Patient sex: M
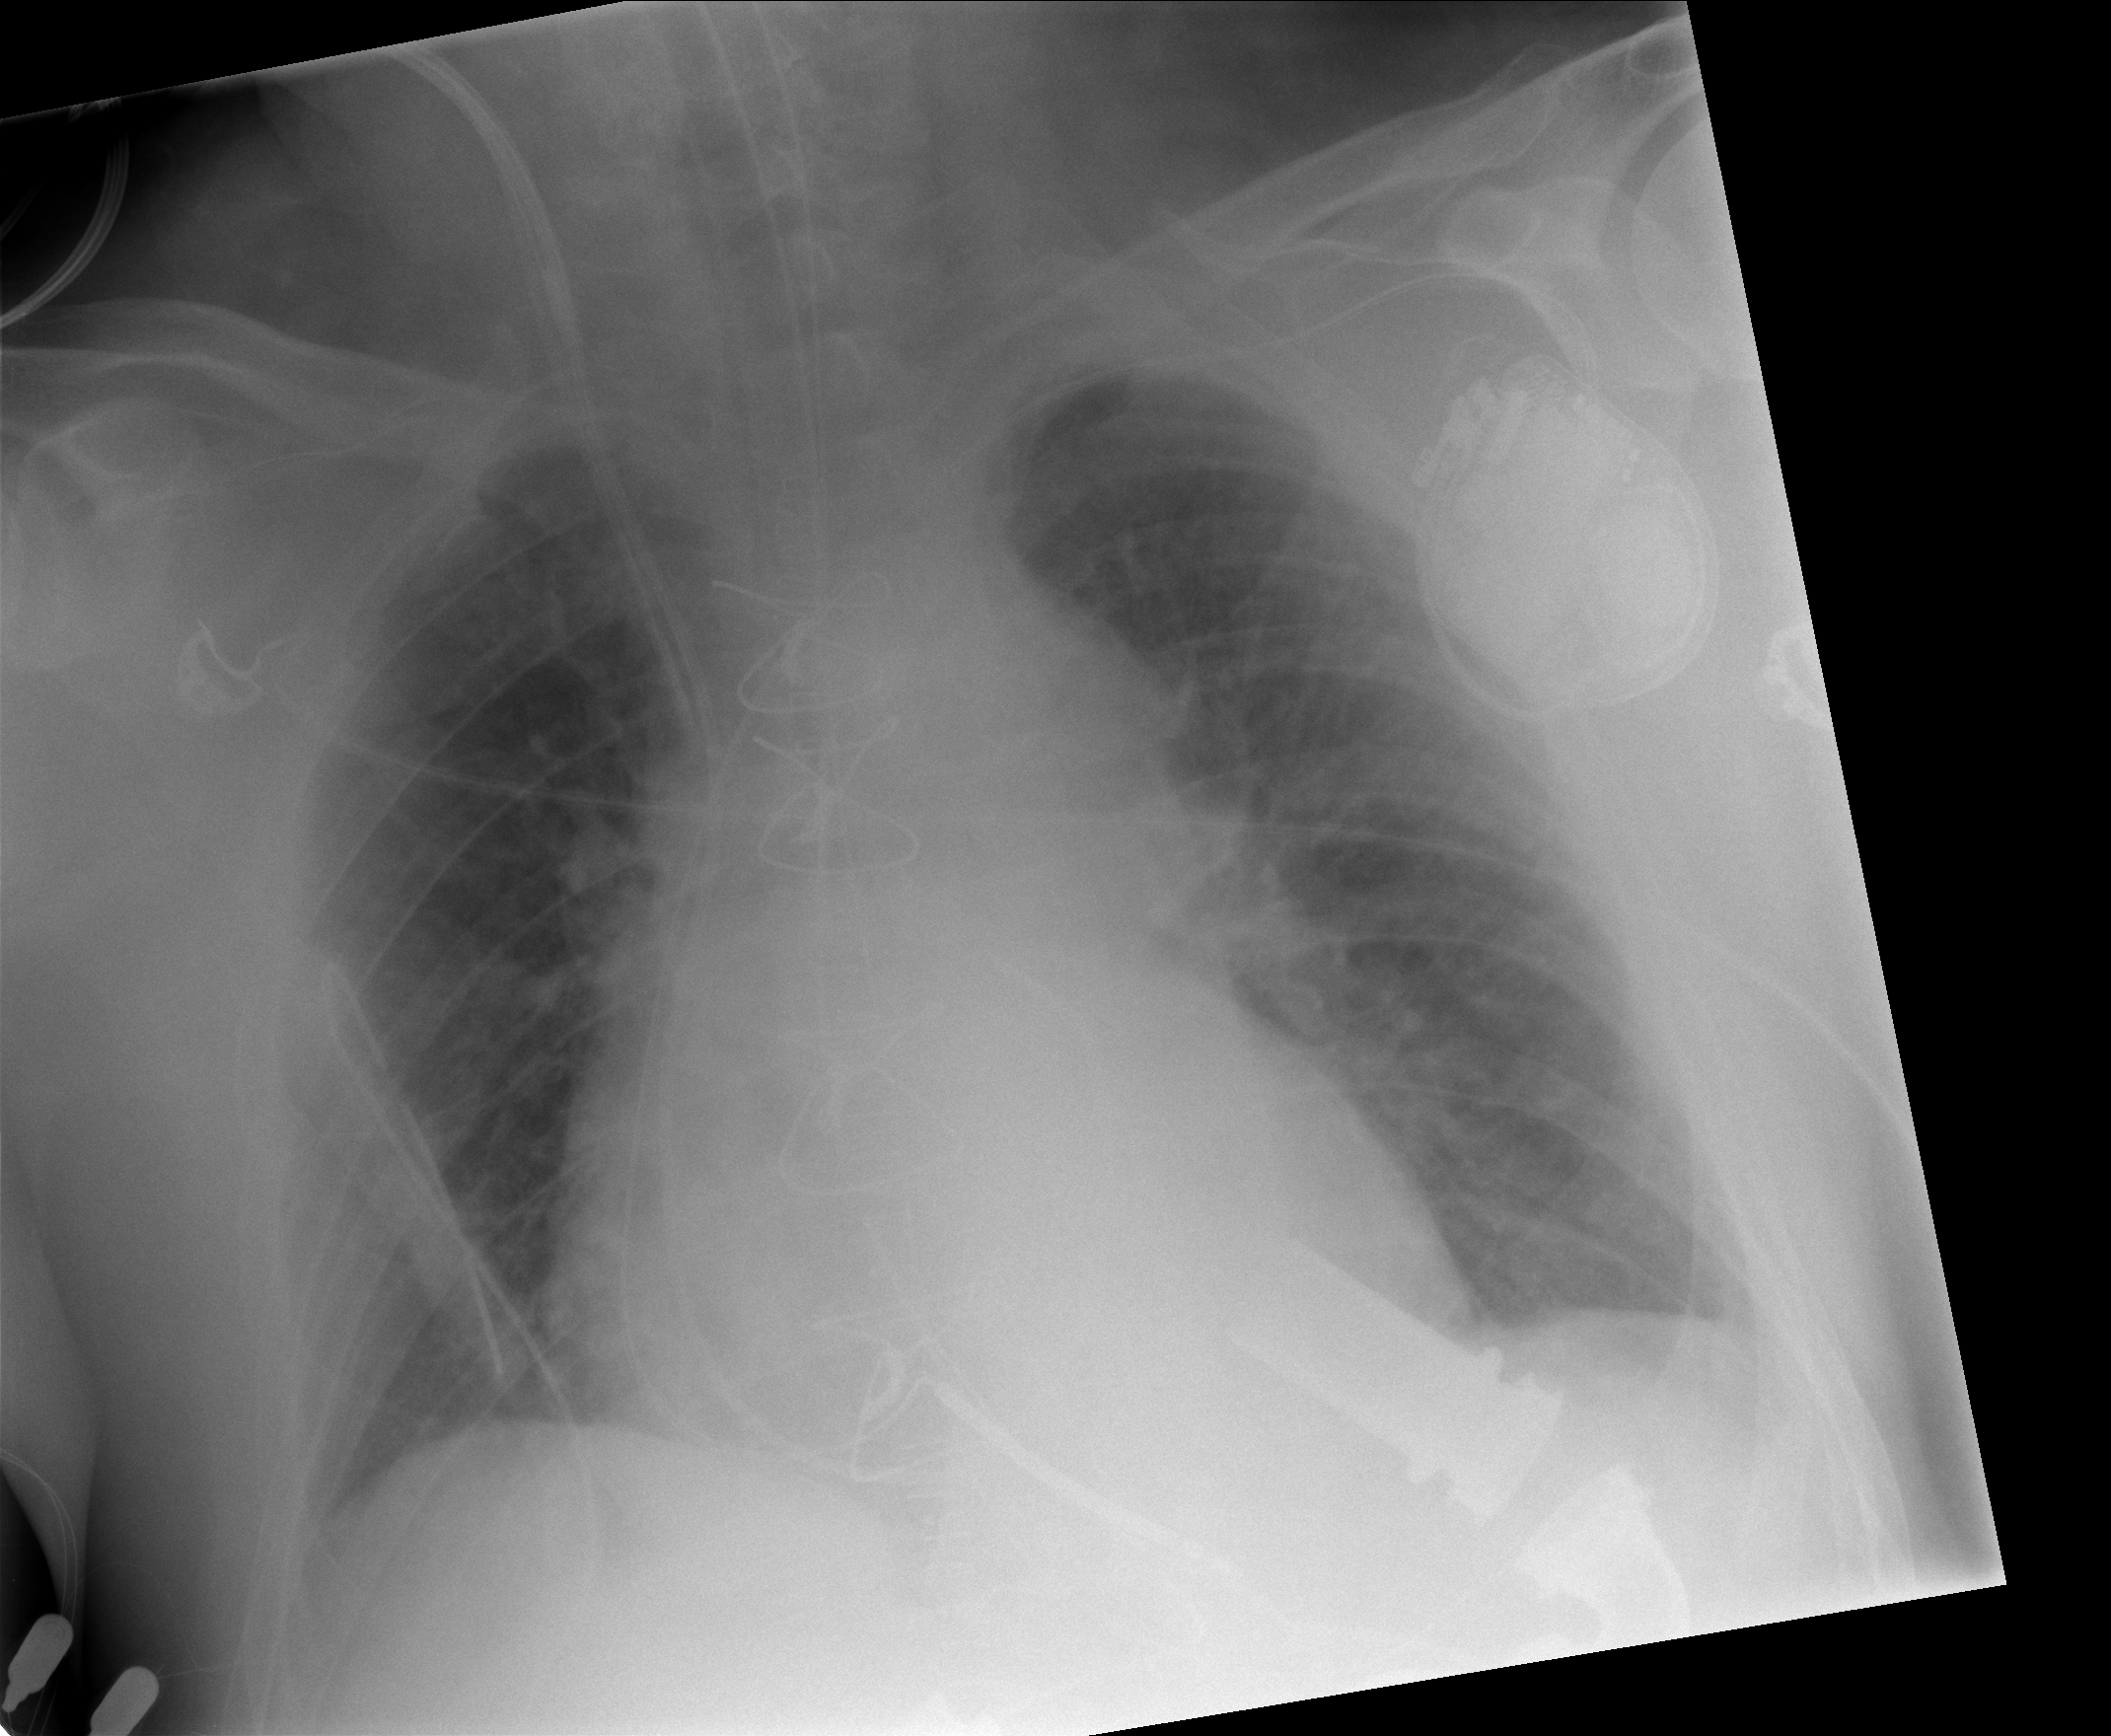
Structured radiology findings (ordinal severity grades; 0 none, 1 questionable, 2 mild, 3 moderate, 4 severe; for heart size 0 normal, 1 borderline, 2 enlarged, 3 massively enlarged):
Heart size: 0
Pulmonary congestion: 2
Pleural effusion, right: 0
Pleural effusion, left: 0
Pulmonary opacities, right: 0
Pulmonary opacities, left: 0
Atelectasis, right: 0
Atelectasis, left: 0